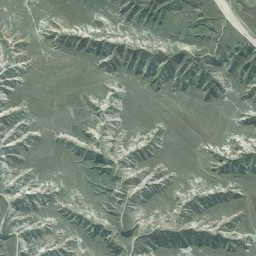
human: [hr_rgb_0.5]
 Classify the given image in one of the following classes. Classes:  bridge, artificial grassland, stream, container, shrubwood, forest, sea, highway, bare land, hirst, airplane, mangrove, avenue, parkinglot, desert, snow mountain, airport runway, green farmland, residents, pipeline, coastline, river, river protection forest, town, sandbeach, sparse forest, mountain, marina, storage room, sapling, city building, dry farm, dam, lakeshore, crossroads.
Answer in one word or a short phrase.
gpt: mountain